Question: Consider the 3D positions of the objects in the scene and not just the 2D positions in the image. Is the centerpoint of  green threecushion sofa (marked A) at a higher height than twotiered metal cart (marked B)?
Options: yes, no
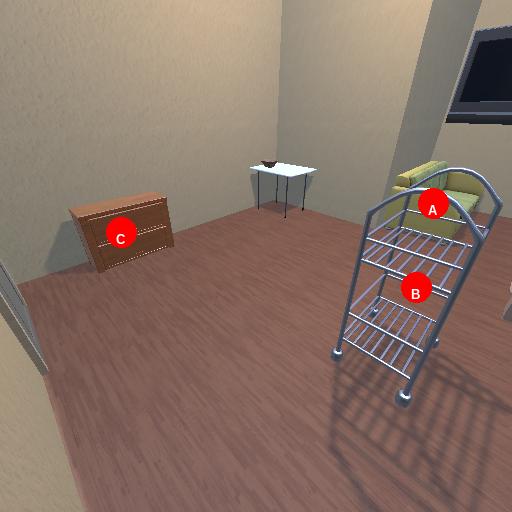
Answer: yes